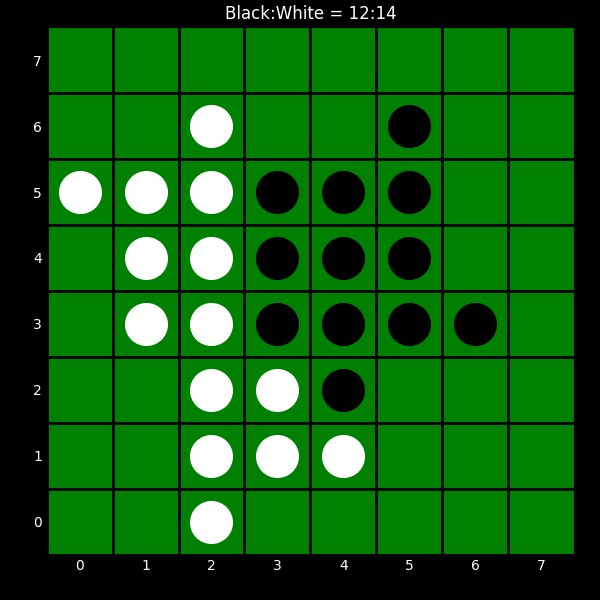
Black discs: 12
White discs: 14